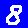
Digit: 8